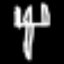
Label: fork